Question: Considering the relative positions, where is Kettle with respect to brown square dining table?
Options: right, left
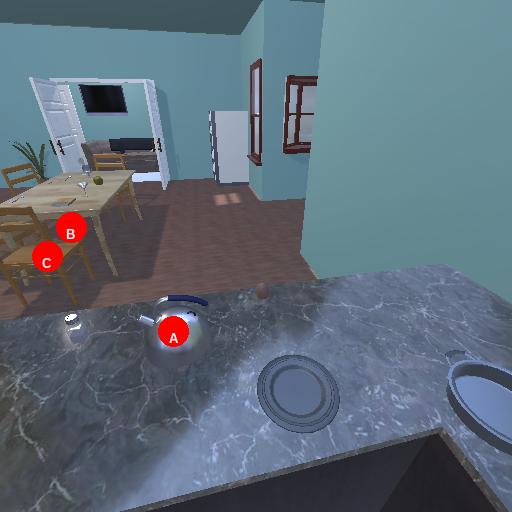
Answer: right